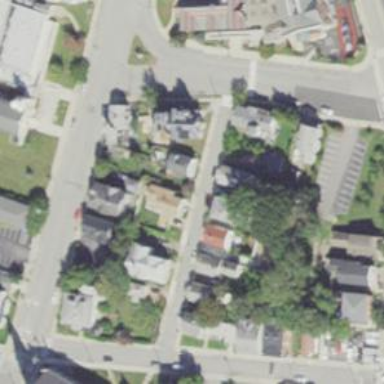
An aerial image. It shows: Neighbourhood with historic district.